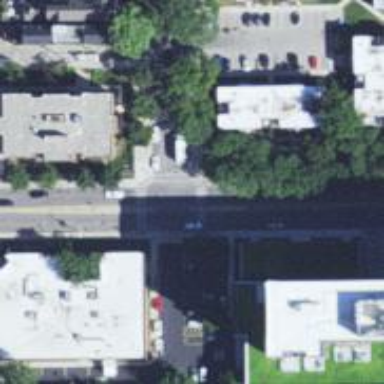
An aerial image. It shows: Asphalt footway with traffic island.